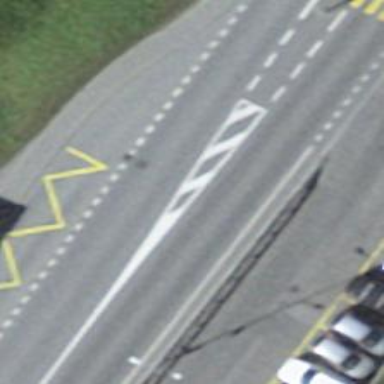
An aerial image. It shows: Public transport stop position.